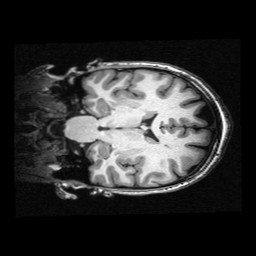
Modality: T1w
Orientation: coronal
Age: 20
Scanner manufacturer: siemens
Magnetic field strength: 3 T
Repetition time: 2.3 s
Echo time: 0.00336 s